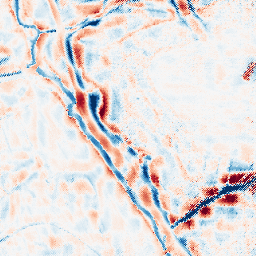
Category: wavelet
Decomposition family: wavelet_biorthogonal
Decomposition parameters: wavelet: bior4.4
level: 4
Upsampling method: regularized
Upsampling parameters: scale: 4
lambda_reg: 0.1
Upsampling scale: 4